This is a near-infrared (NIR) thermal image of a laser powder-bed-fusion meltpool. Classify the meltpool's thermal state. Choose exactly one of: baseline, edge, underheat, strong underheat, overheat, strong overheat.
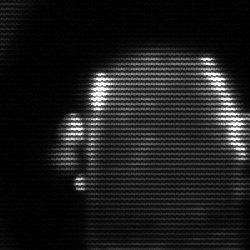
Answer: baseline